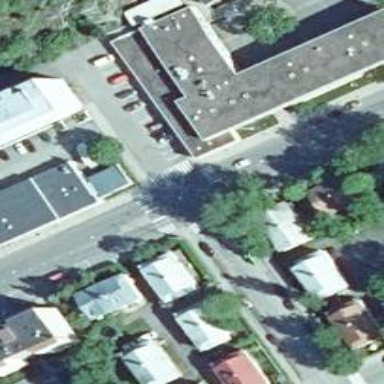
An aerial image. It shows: Marked footway with asphalt surface. The crossing includes pedestrian island.